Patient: sex F, age 27
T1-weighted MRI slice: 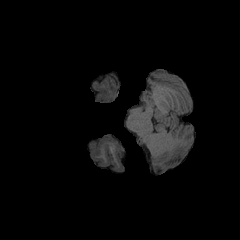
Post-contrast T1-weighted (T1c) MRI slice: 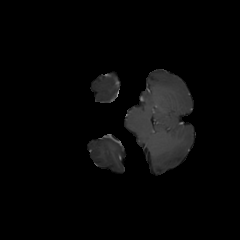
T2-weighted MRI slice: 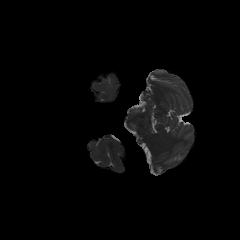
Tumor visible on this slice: no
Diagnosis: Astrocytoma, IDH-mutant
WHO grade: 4